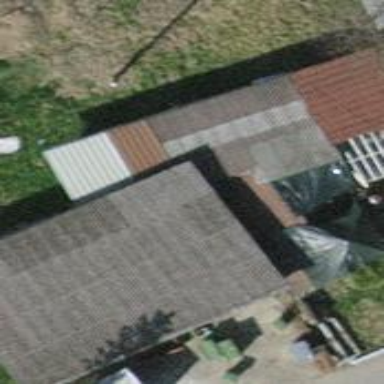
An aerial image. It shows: View of roof of building.